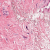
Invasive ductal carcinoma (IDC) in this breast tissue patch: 0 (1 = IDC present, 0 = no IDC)